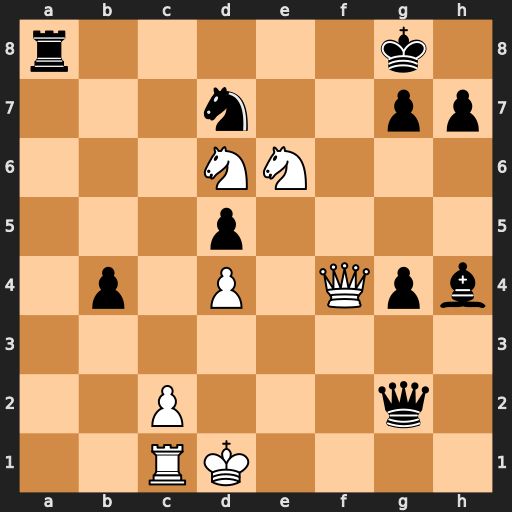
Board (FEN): r5k1/3n2pp/3NN3/3p4/1p1P1Qpb/8/2P3q1/2RK4
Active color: w
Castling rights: -
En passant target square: -
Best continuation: Qf7+ Kh8 Qxg7#